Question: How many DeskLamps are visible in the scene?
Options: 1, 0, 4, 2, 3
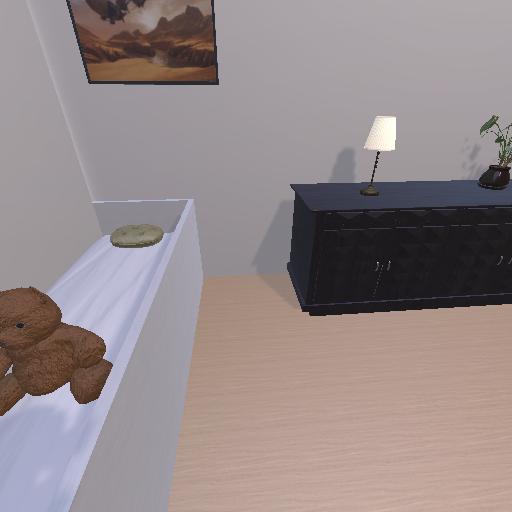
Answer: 1